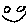
Label: smiley face